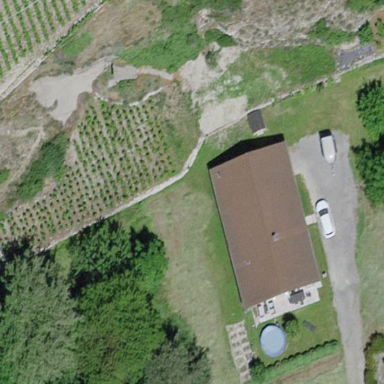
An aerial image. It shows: Vineyard where grapes are grown.